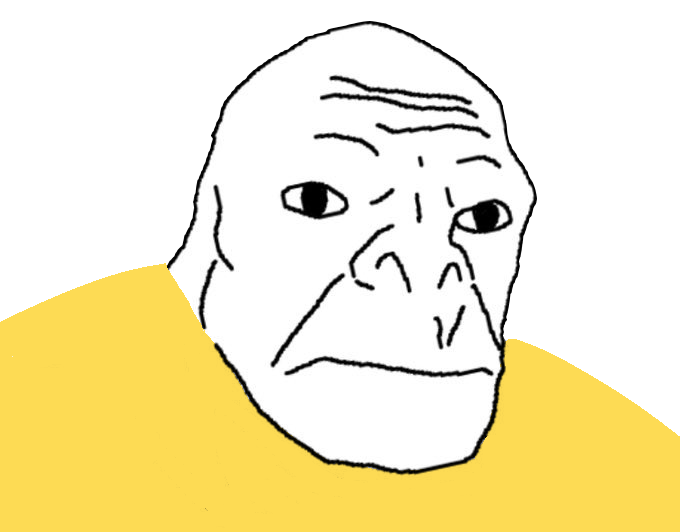
Label: 5_Craig